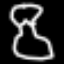
Label: hourglass